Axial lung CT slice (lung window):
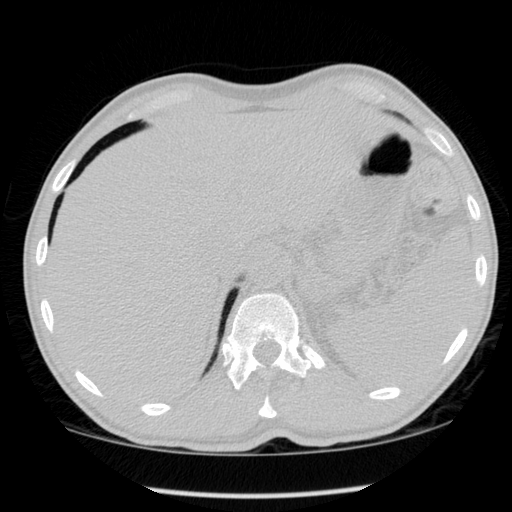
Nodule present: no